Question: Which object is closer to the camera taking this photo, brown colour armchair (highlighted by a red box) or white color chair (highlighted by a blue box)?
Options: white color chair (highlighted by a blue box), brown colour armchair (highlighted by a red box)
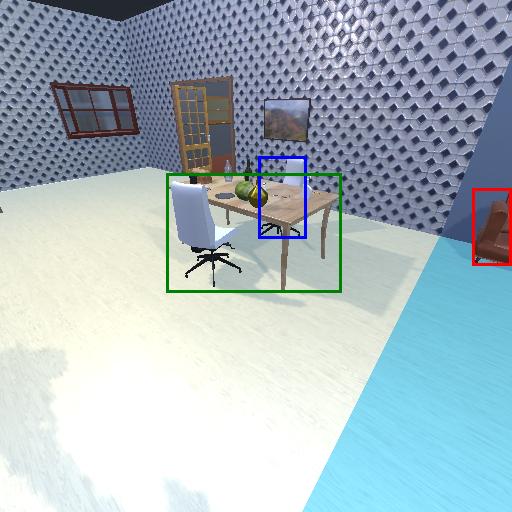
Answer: white color chair (highlighted by a blue box)